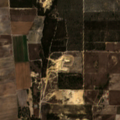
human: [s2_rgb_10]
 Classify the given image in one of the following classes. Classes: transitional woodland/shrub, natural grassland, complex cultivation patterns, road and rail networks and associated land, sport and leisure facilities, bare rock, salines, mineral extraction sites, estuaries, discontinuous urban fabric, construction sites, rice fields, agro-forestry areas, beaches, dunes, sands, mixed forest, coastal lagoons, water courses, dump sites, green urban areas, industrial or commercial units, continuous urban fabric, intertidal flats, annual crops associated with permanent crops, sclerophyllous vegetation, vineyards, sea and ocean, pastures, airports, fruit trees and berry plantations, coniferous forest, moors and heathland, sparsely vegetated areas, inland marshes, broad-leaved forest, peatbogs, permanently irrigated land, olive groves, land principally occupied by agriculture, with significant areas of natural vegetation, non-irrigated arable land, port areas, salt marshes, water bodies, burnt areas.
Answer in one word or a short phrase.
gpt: complex cultivation patterns, broad-leaved forest, transitional woodland/shrub